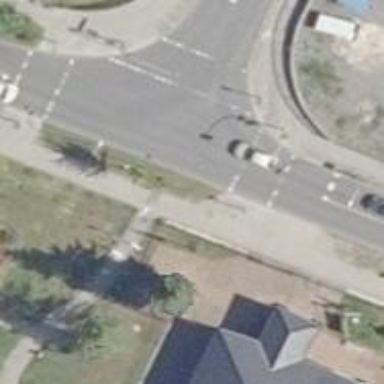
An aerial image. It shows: Road with traffic signals.